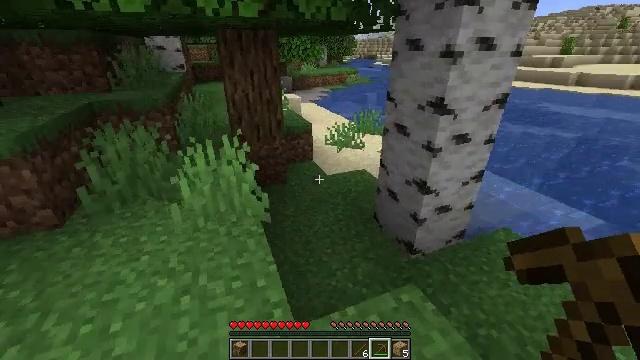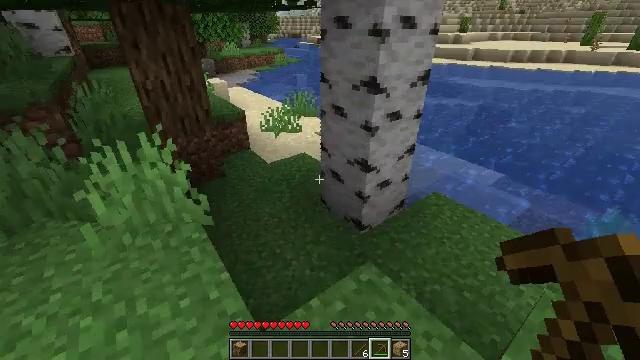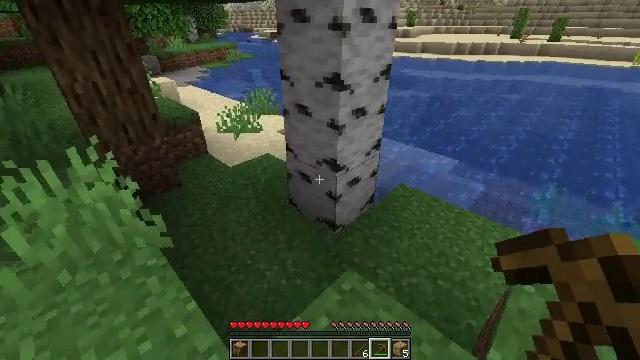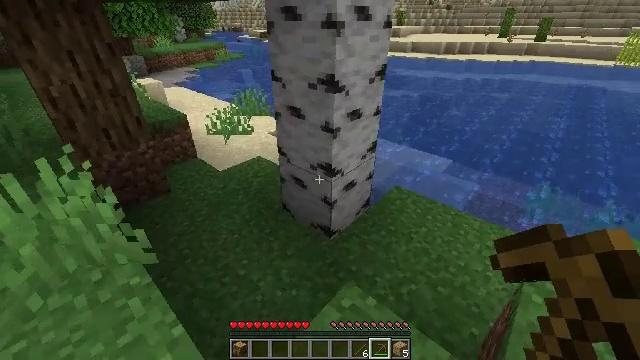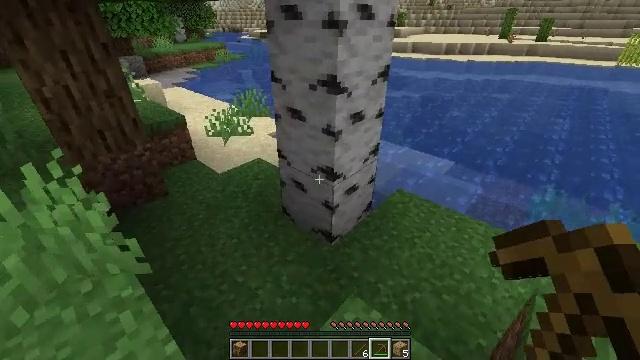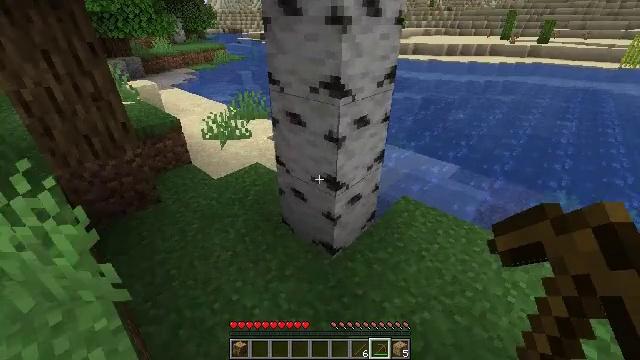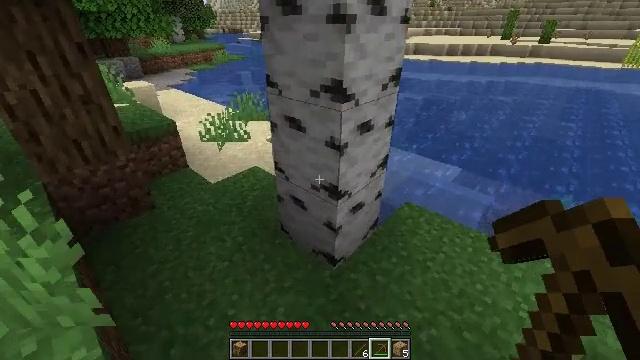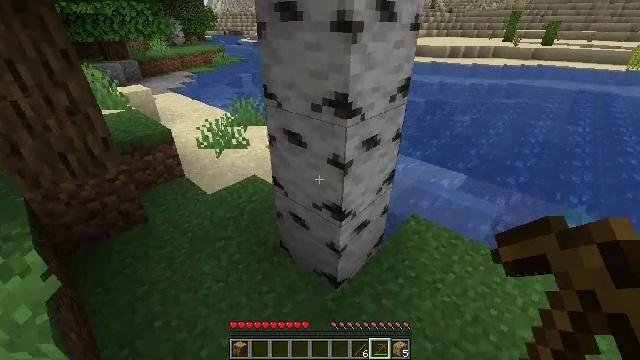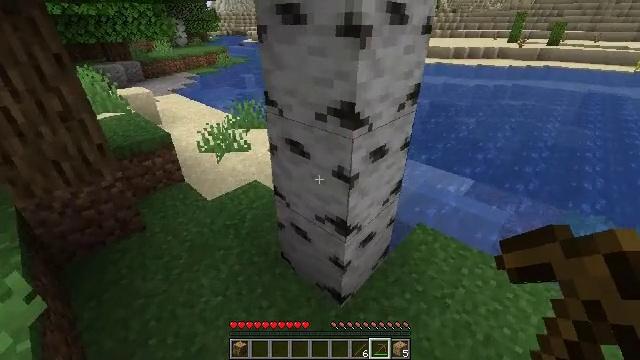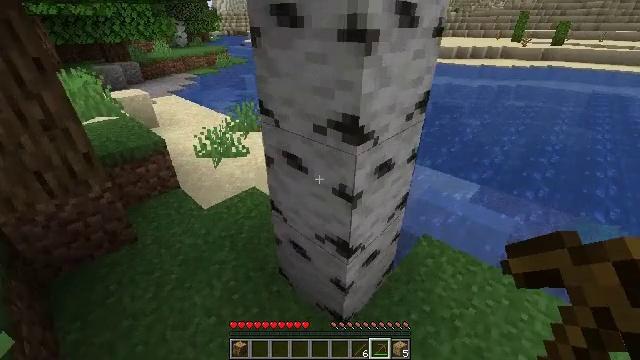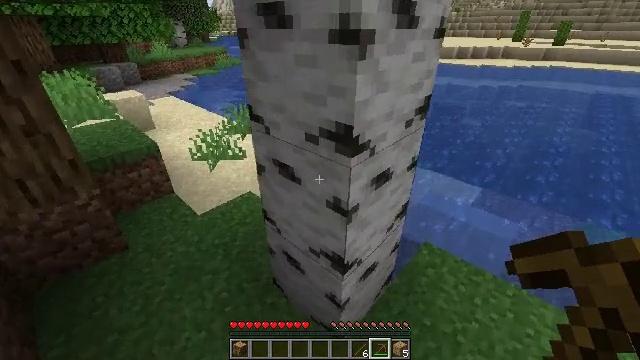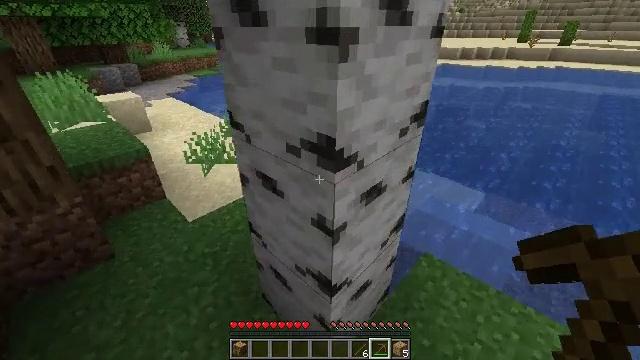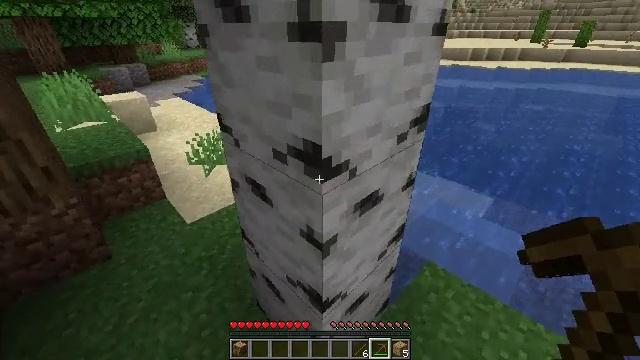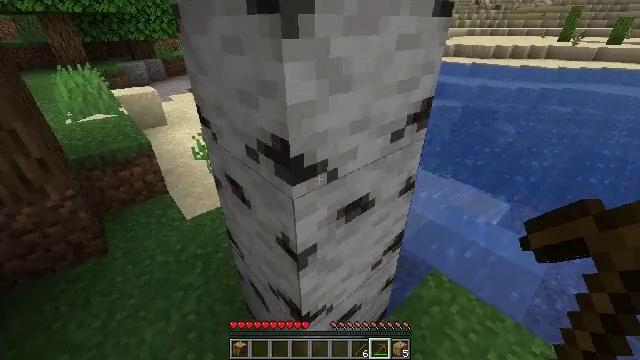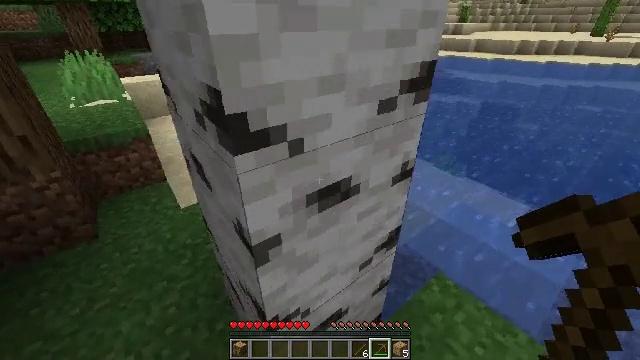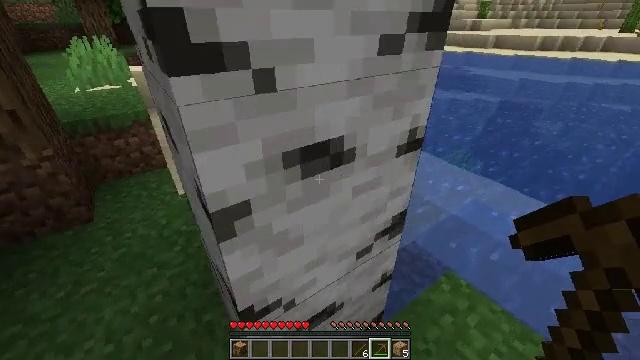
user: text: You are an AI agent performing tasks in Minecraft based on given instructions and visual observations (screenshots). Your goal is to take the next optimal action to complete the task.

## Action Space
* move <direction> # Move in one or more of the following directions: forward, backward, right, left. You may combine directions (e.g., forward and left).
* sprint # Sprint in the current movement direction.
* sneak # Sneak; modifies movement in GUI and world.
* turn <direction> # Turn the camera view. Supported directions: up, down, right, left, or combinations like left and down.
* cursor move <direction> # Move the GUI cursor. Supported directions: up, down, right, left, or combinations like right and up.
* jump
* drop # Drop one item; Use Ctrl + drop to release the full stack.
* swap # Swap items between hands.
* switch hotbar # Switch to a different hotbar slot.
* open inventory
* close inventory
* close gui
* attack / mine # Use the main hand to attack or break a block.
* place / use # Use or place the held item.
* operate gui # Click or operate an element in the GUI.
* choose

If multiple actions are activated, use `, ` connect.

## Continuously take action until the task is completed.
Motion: motion action
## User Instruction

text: Use your axe to get birch logs.
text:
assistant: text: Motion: move forward, turn right and down
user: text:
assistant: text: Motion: move forward, turn right and down
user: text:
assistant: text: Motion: move forward, turn right
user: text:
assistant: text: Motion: move forward
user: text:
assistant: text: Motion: move forward
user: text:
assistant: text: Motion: move forward
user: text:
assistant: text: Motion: move forward
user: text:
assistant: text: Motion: move forward
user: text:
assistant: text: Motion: move forward and move right
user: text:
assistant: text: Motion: move forward and move right
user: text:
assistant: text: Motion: move forward and move right
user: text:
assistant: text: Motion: move forward and move right, turn left
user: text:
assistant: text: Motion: move forward and move right, turn left
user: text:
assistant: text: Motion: move forward, turn left
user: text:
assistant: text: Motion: move forward, turn left
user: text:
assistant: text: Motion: turn left
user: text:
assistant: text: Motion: turn left
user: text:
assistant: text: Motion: turn left and up
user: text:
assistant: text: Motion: turn left and up
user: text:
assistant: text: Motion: turn left and up
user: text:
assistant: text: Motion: no_op
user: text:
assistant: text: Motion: attack / mine
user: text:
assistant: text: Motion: attack / mine
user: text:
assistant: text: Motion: attack / mine
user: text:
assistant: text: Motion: attack / mine
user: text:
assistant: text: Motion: attack / mine
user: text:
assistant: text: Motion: turn left and up, attack / mine
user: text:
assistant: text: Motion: turn left and up, attack / mine
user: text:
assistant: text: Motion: attack / mine
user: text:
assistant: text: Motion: attack / mine